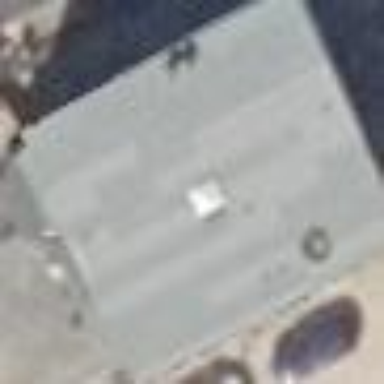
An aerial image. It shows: House with skillion roof shape.